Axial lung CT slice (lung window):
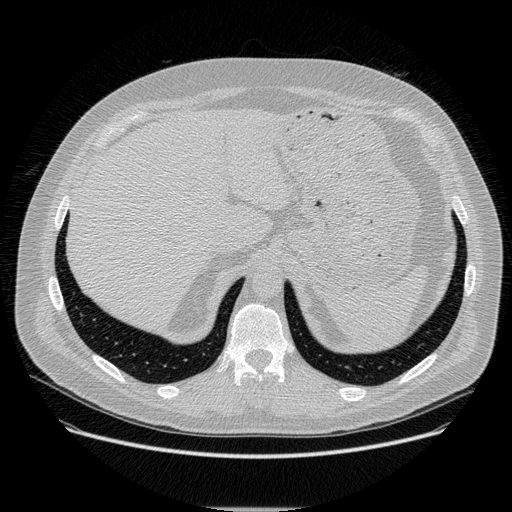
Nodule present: no